Question: Is there a way to change the 'Appearance color' (or theme) in the editor when choosing to work with a specific view/perspective?
To be more specific, I'm starting to use python and I wish to have a different theme but when switching to Java I'd like to use the default editor.
Doable?

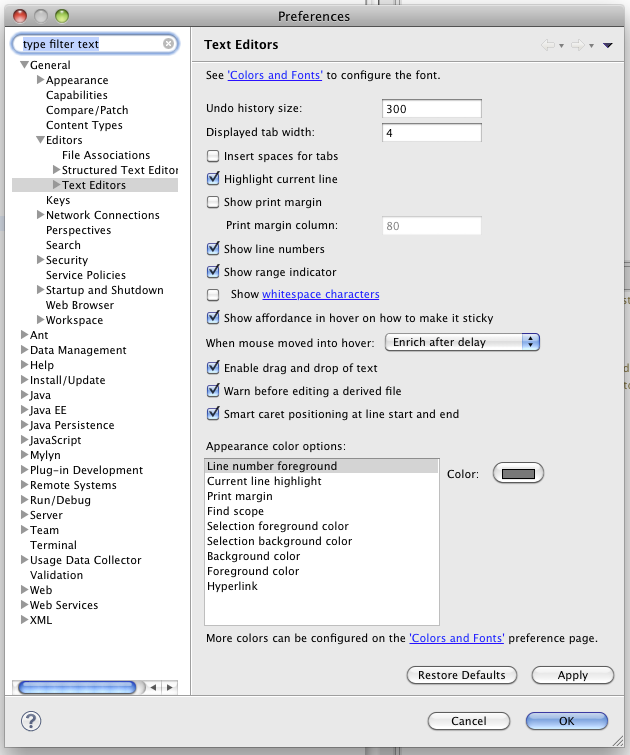
Answer: There is nothing to make the theme depend on the perspective, I believe.
The straightforward solution would be installing a Python plugin, which then has its own editor (and own syntax highlighting settings). You would have to do that for every file type, nonetheless.
Apart from that, your best choice is probably the <URL> plugin, which can do syntax coloring based on the file type.
(Disclaimer: I've never used any of those myself).